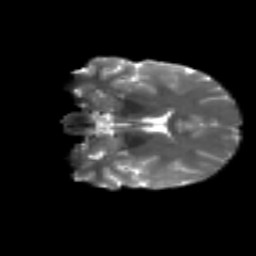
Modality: T2w
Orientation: coronal
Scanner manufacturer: siemens
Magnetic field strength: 3 T
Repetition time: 4.16 s
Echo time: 0.0806 s